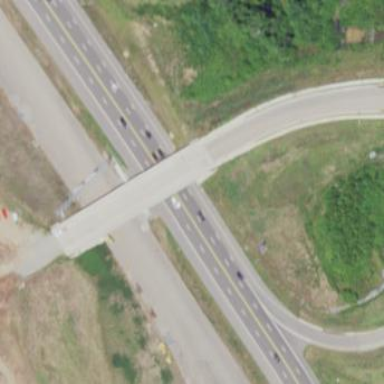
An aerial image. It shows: Man-made bridge.